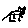
Label: cat